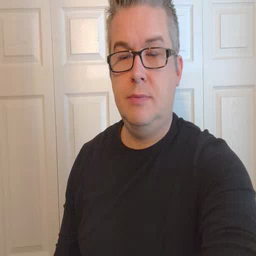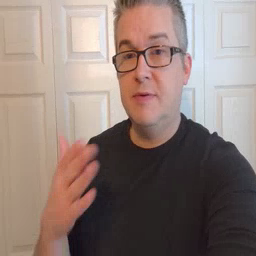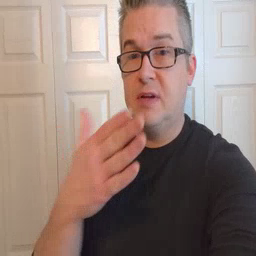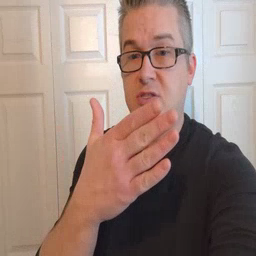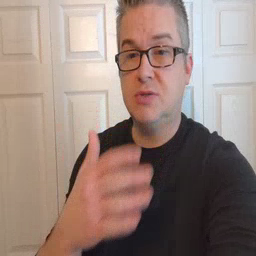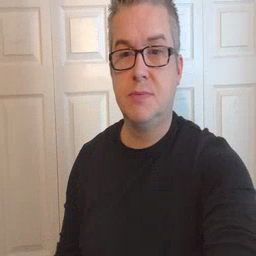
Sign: fish